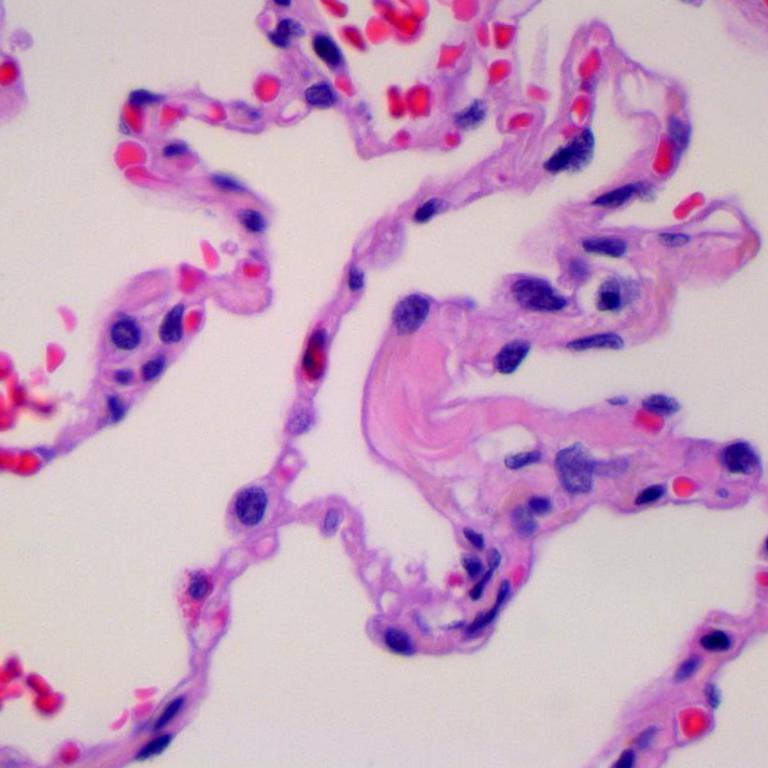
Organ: lung
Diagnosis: benign